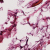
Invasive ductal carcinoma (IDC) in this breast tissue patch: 0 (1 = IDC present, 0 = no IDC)